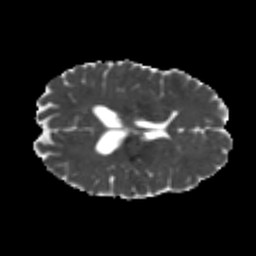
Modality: MD
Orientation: axial
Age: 26
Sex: male
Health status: healthy
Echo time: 0.074 s